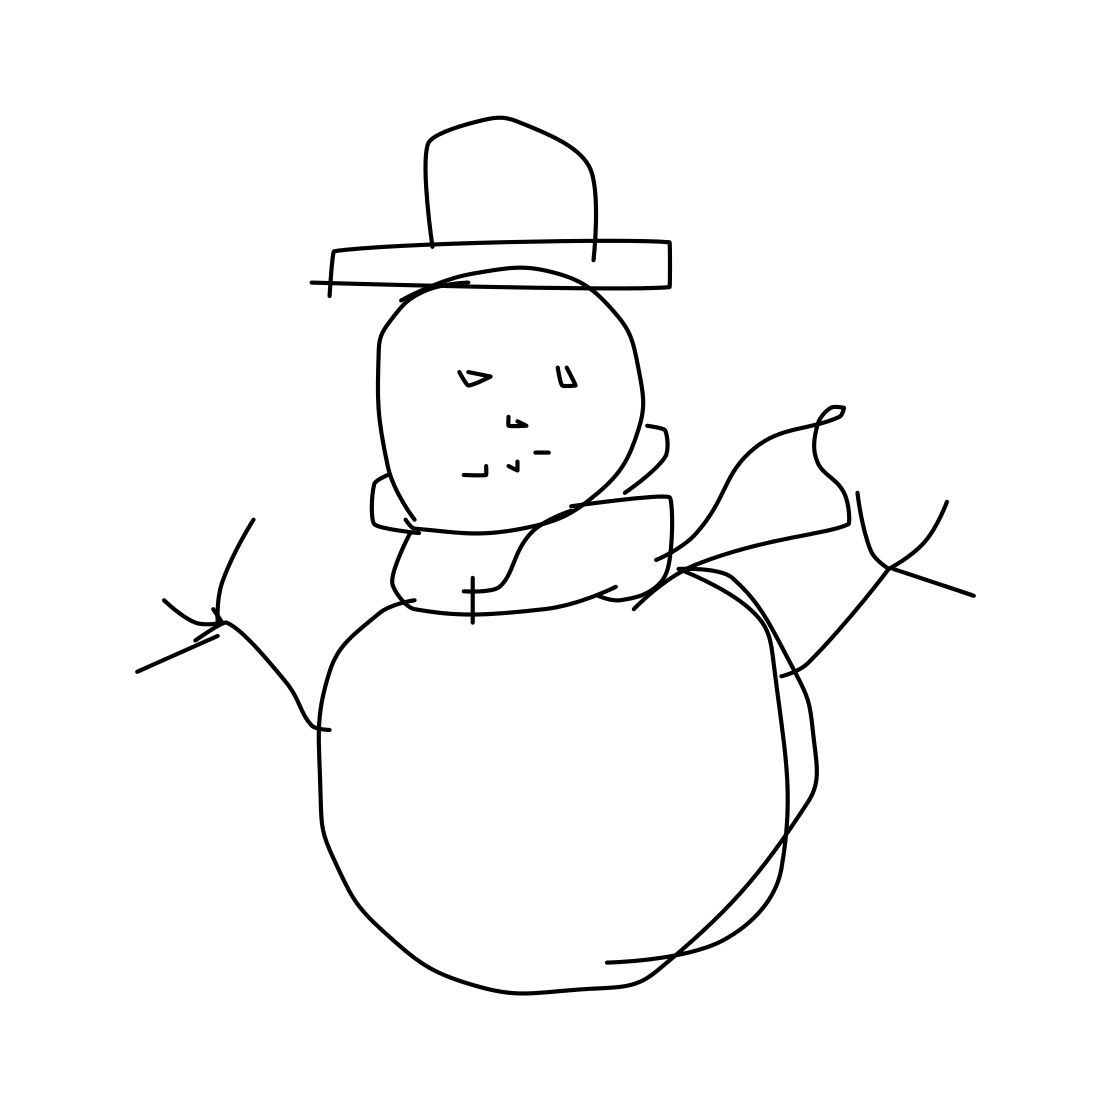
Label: snowman